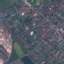
Land use / land cover: Residential